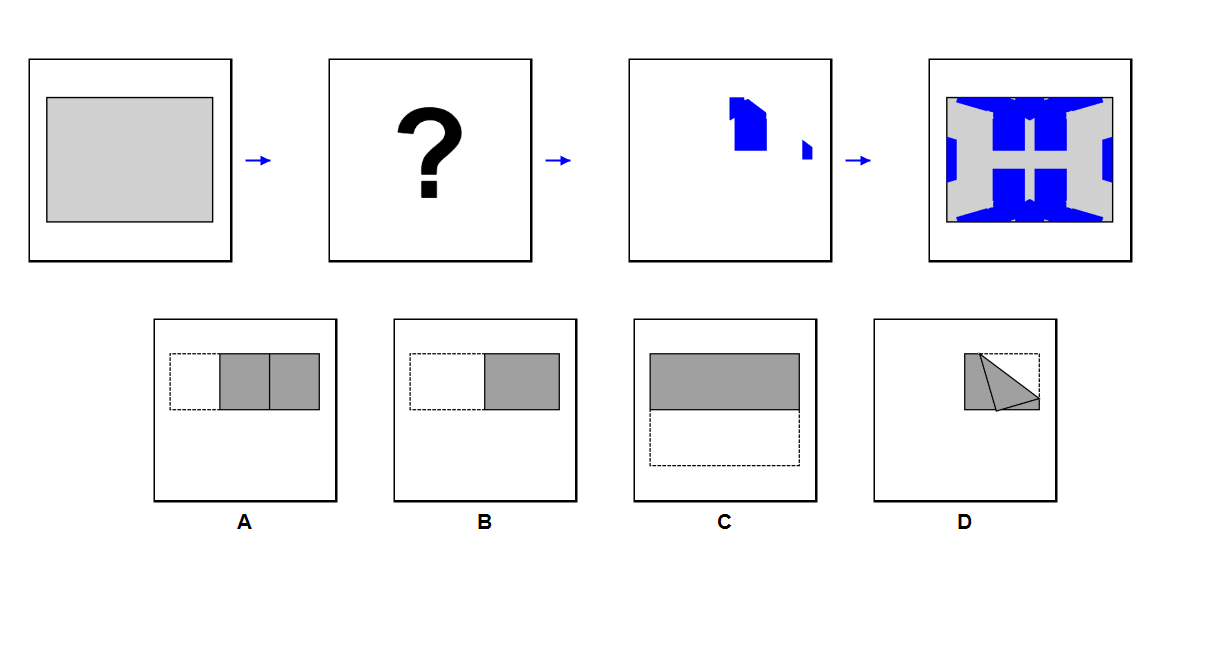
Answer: A